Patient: sex M, age 71
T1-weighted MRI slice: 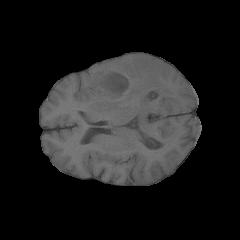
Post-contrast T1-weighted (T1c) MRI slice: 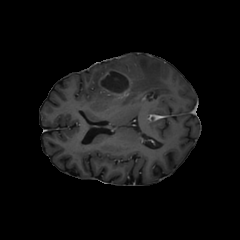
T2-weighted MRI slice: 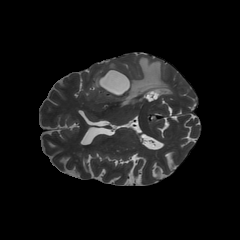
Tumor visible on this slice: yes
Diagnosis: Glioblastoma, IDH-wildtype
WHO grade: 4